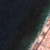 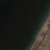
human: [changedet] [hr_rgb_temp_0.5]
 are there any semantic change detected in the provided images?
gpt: Everything remains the same.